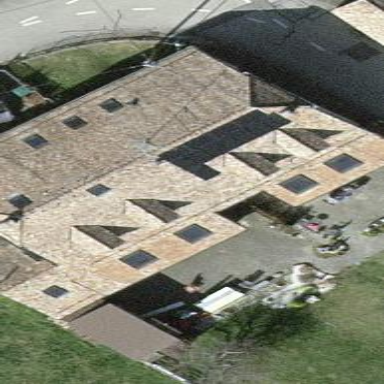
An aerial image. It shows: Simple and straightforward house.